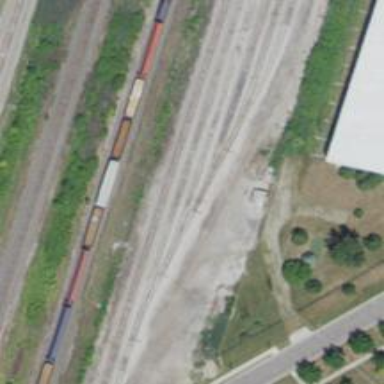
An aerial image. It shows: Railway yard in service.